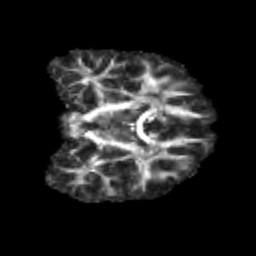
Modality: FA
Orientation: coronal
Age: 11
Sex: male
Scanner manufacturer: siemens
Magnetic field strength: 3 T
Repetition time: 3.8 s
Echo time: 0.07 s